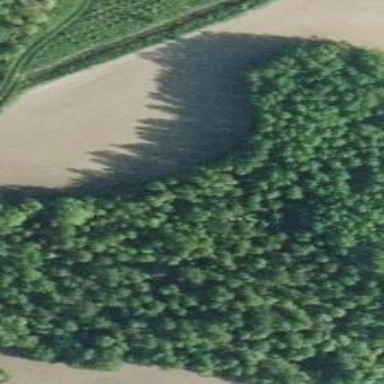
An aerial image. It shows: Beautiful woodland area.